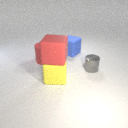
large yellow rubber cube in front of large blue rubber cube